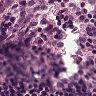
Metastatic tissue present: no